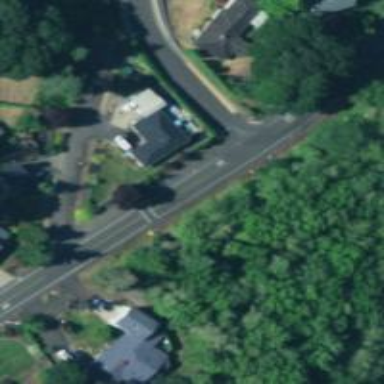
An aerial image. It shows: Asphalt road classified as tertiary.